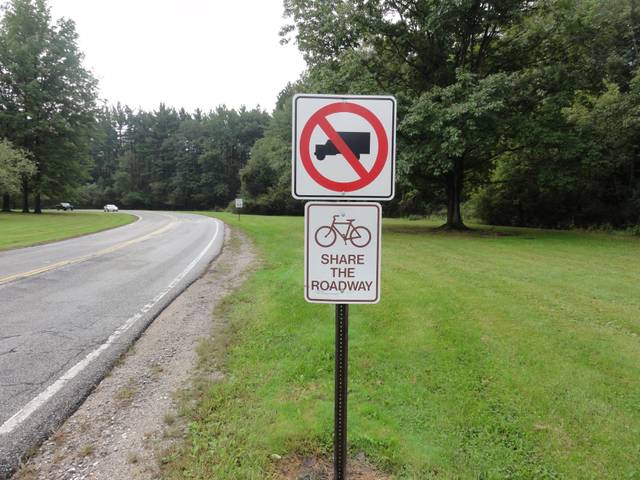
Region: United States
Coordinates: 41.313, -81.796